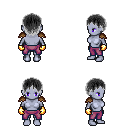
a pixel art fantasy rpg character, female body template, dark elf, purple skin, leather shoulder armor, magenta pants, gray plain hairstyle, gold gloves, four views (front, back, left, right), 2x2 character sprite sheet, small pixel art, hard edges, no anti-aliasing